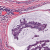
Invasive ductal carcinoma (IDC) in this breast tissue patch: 1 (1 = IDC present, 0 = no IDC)